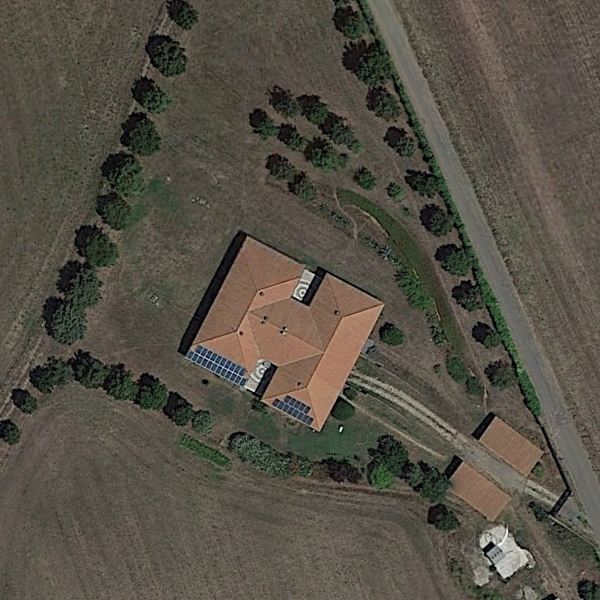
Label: SparseResidential